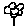
Label: flower